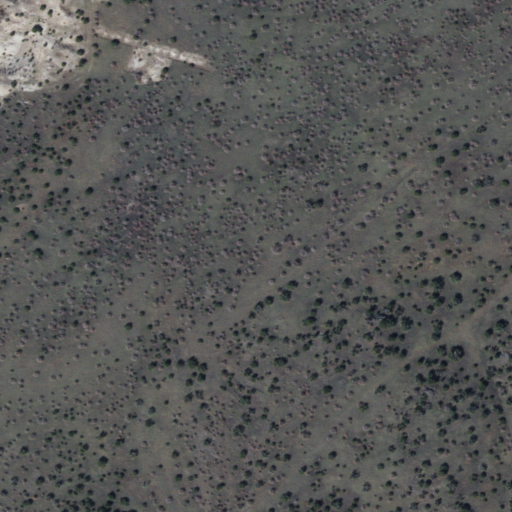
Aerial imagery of plain(s) in Arizona named Deadman Flat containing shrub and grassland